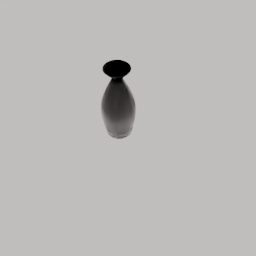
Label: decoration